Interaction volume radius: 10 \u00c5
Interaction volume height: 20 \u00c5
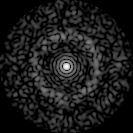
Disorder parameter: 0.8219